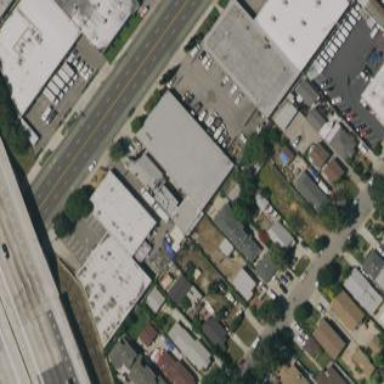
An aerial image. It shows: Warehouse building.